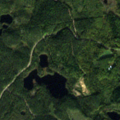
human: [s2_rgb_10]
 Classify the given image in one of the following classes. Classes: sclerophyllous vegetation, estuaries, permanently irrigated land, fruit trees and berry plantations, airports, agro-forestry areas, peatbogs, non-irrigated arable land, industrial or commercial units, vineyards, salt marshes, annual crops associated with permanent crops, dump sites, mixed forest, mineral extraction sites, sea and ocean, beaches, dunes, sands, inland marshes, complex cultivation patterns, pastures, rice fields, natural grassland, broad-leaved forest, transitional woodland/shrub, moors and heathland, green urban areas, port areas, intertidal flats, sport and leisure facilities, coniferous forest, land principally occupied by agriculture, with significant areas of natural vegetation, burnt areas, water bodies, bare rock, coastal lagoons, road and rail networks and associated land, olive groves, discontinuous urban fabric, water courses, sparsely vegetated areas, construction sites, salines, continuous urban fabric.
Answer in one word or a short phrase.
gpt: broad-leaved forest, coniferous forest, mixed forest, transitional woodland/shrub